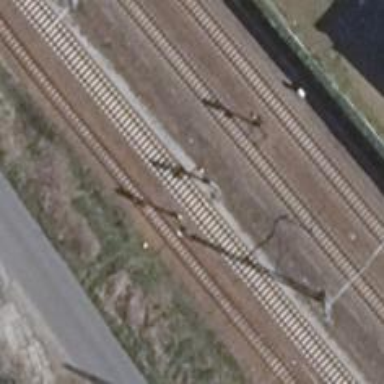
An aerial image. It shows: Railway signal.